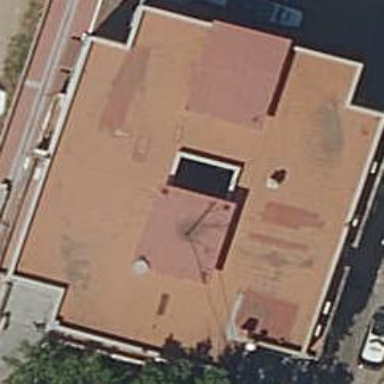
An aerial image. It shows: Police building.